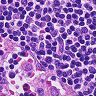
Metastatic tissue present: no